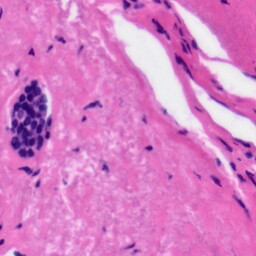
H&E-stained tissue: Tonsil